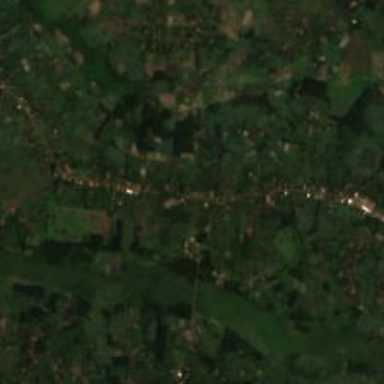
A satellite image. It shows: Village area.